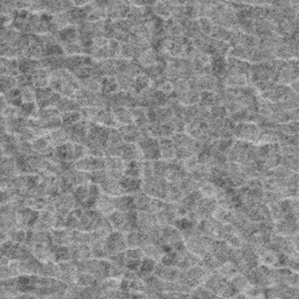
Label: frost